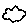
Label: cloud